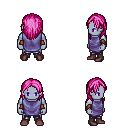
a pixel art fantasy rpg character, male body template, dark elf, purple skin, chain tabard jacket, metal pants, pink long hairstyle, cloth bracers, maroon shoes, four views (front, back, left, right), 2x2 character sprite sheet, small pixel art, hard edges, no anti-aliasing